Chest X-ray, AP view. Patient: 16 years old, sex M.
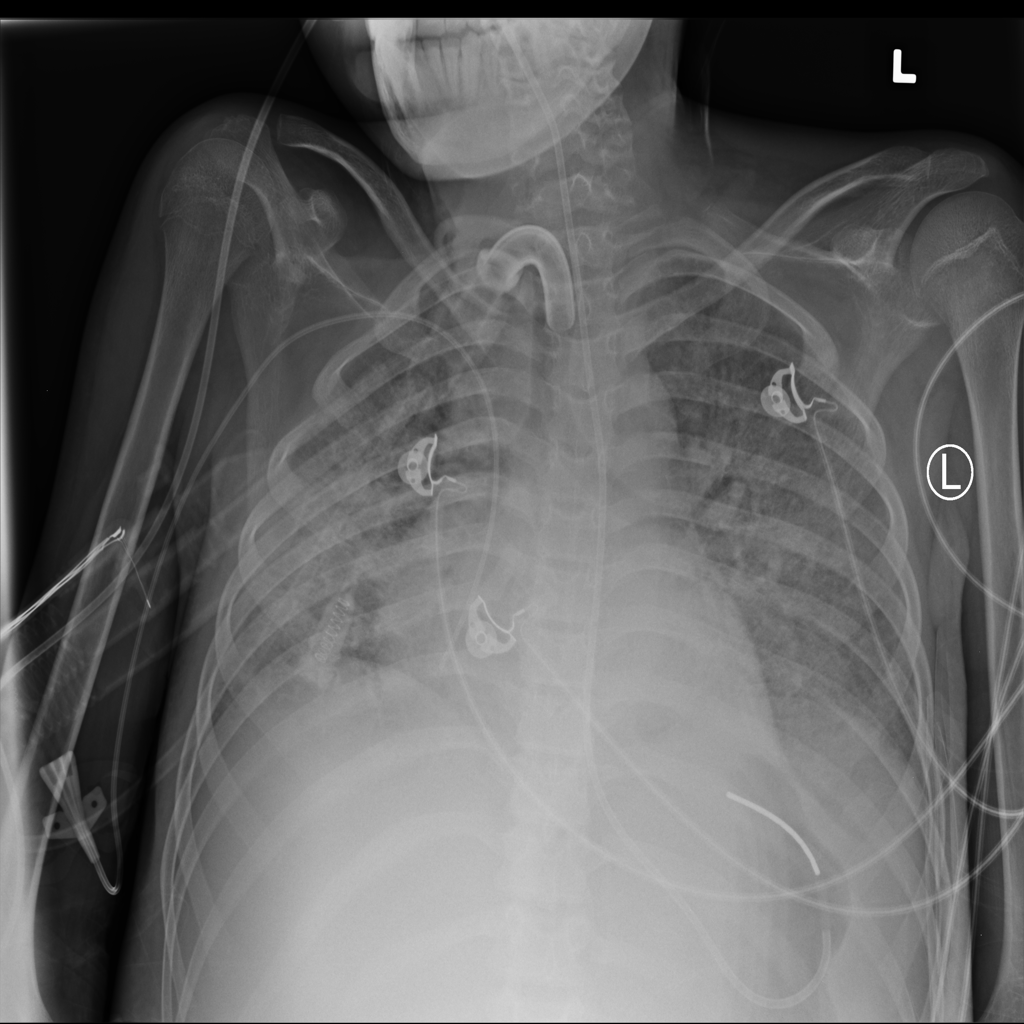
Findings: Consolidation